Interaction volume radius: 5 \u00c5
Interaction volume height: 10 \u00c5
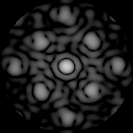
Disorder parameter: 0.2881